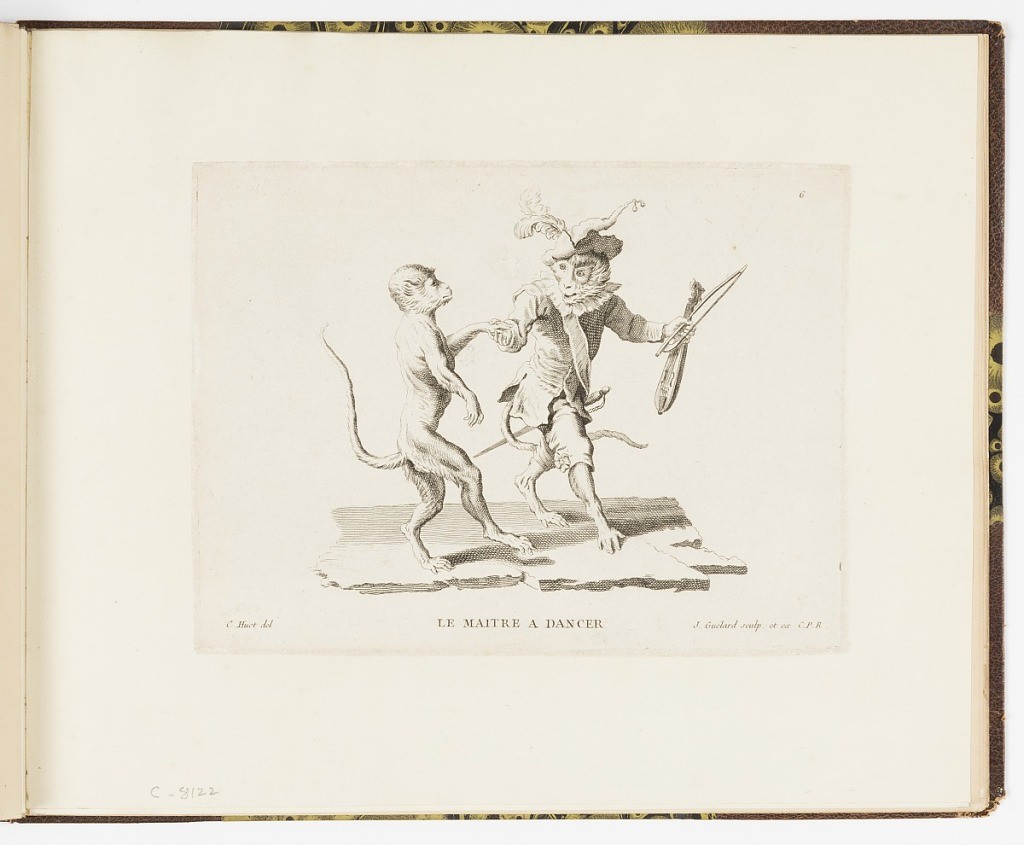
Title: LE MAITRE A DANCER
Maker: Christophe Huet, French, 1695 – 1759
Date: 1743
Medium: Etching on laid paper
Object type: Bound print
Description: Plate 6 of a series of 23 prints featuring monkeys acting as humans in various figural scenes. Two monkey figures dancing, the animal at left is nude, while the monkey at right is dressed in elaborate court costume, including a sword at his hip, a sash, and a large feathered hat. He holds the hand of his partner, instructing him in the dance steps. In his left hand, he holds a violin and bow.